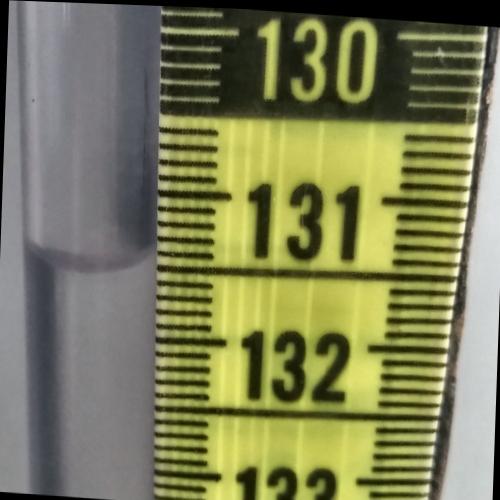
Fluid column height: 131.5 cm